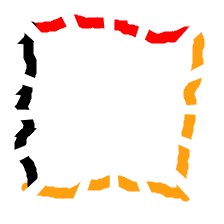
Shape: square